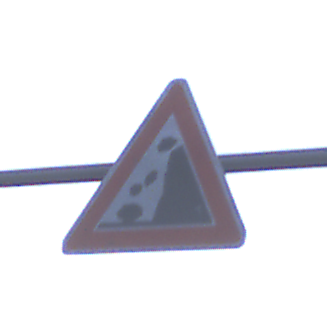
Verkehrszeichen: SteinschlagRechts
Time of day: SunriseSunset
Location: Outdoor (Suburban)
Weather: PartlyCloudy
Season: NotSpecified
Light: Natural